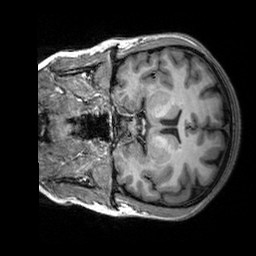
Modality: T1w
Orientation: coronal
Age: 24
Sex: female
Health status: healthy
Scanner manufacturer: siemens
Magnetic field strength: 3 T
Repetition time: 2.3 s
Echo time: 0.00303 s